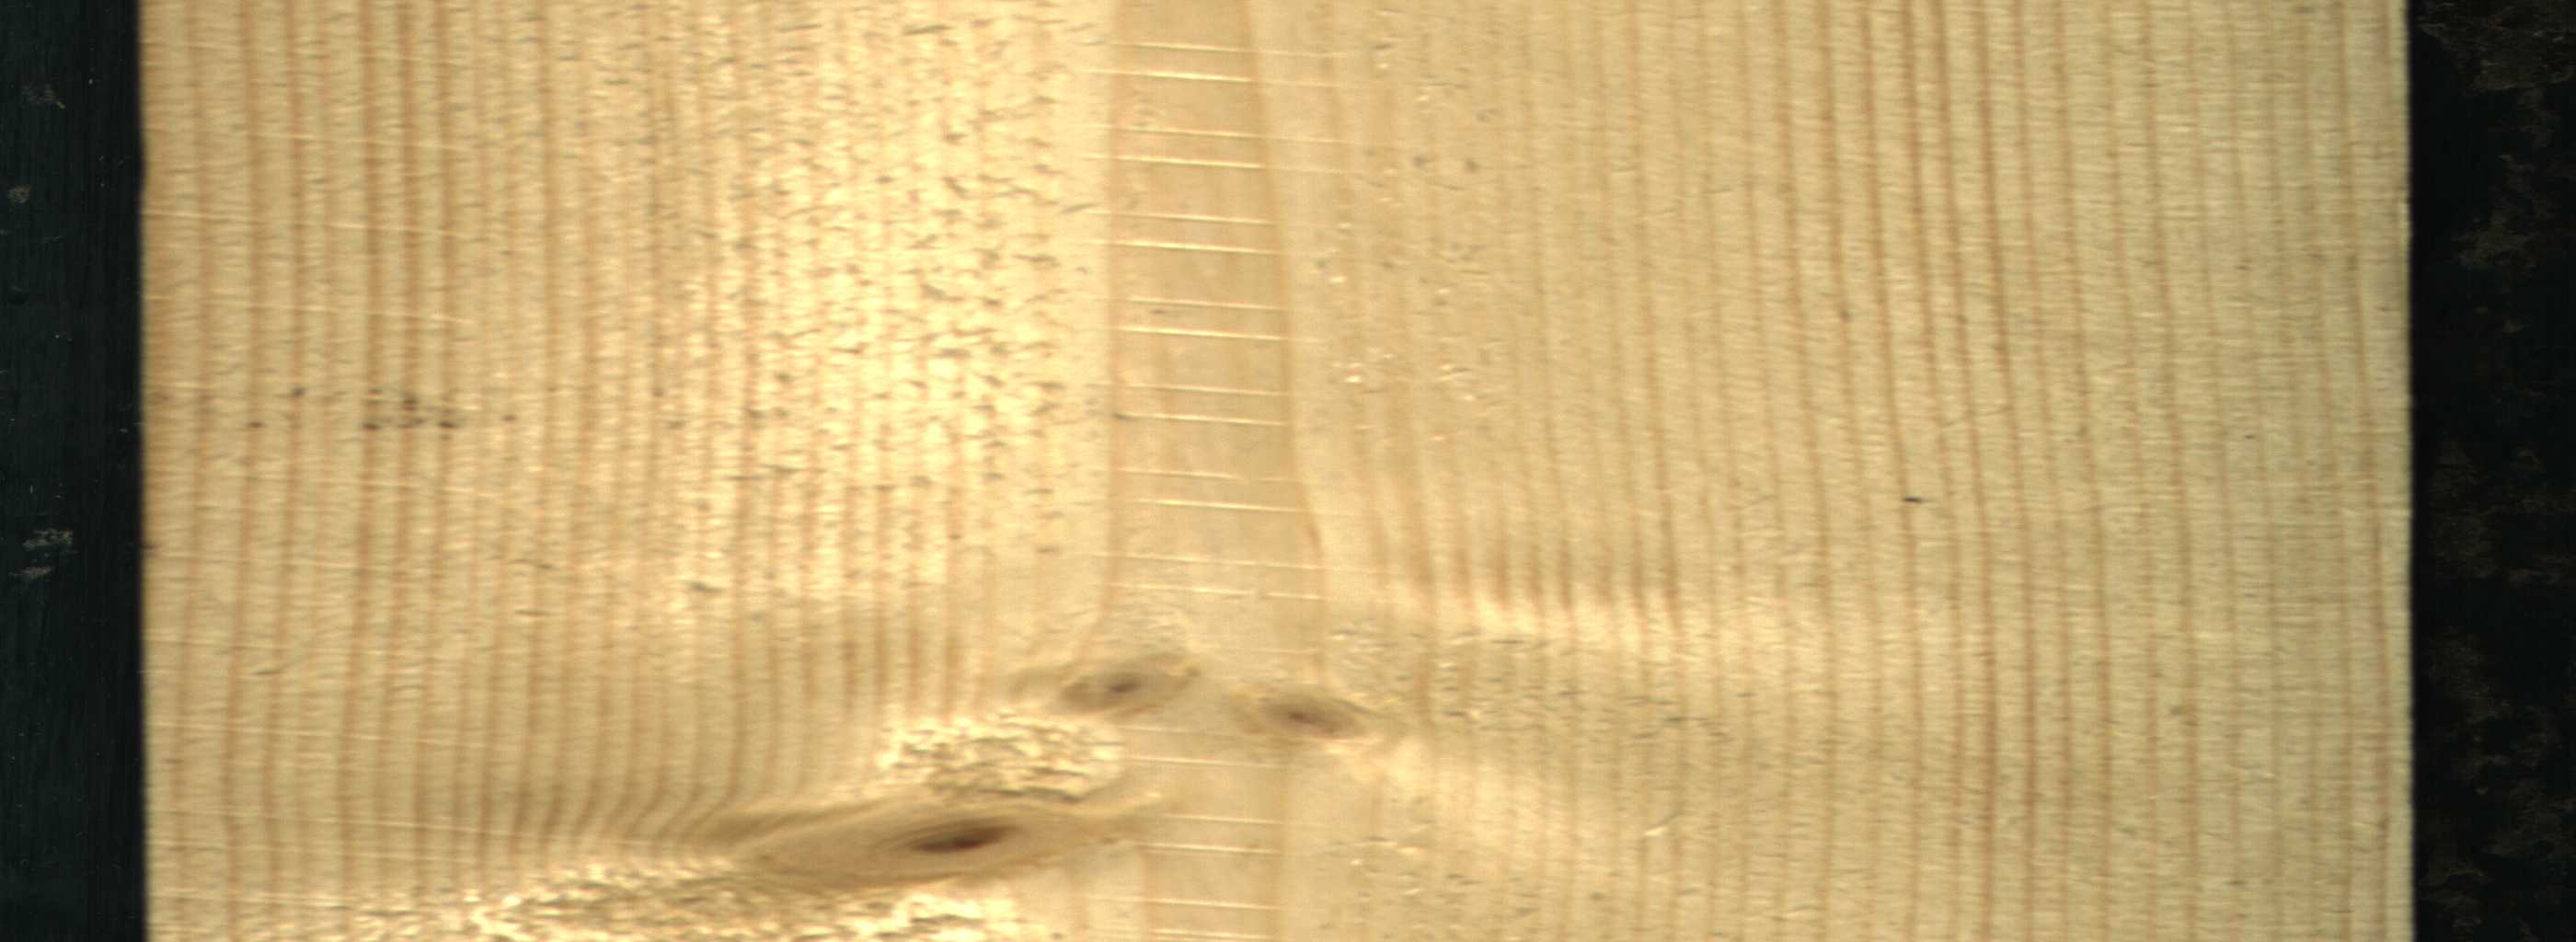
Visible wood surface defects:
Live_Knot
Live_Knot
Live_Knot